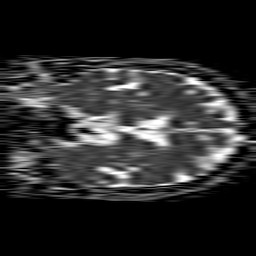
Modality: ADC
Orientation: coronal
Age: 73
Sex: female
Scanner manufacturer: philips
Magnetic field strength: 1.5 T
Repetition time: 4.6 s
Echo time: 0.08941 s